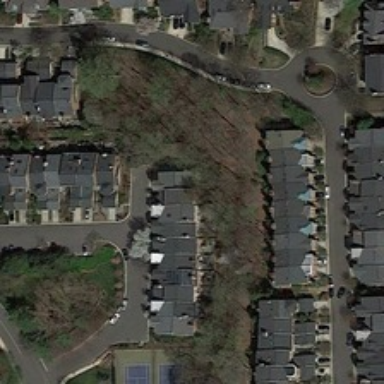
On both sides of the road are gray roofs of houses .